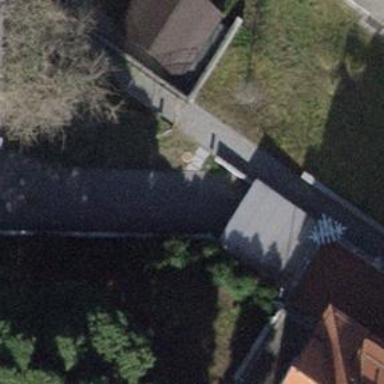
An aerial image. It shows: Parking entrance.